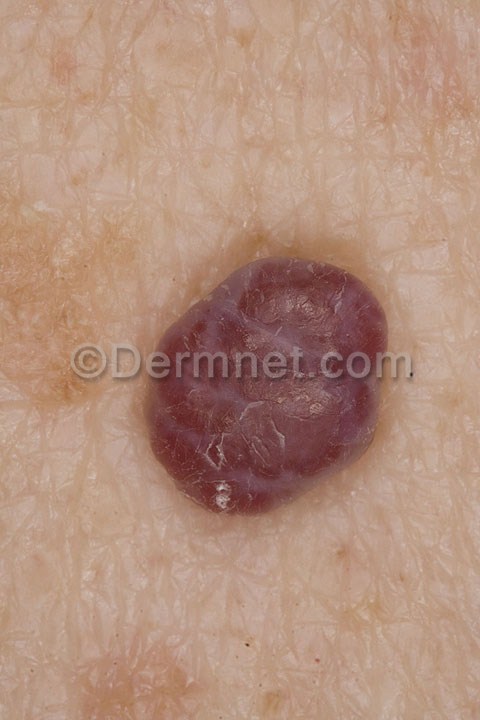
Disease: Vascular Tumors